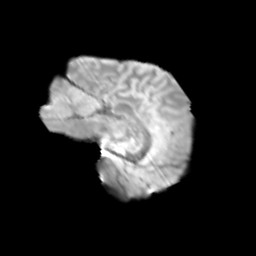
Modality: T2w
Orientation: sagittal
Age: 11
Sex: male
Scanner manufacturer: siemens
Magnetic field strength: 3 T
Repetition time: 3.8 s
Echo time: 0.07 s